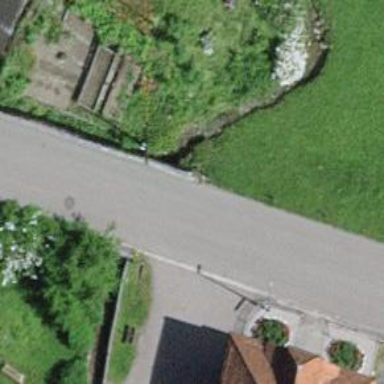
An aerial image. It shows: Unclassified road with asphalt surface is on bridge.